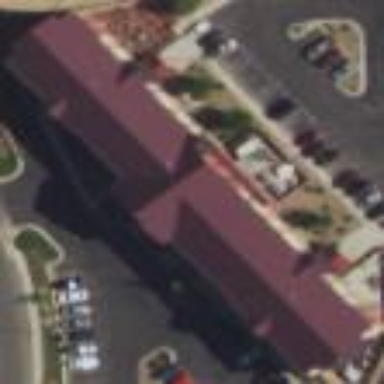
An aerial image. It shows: Hotel building.